Question: I'm working on a project which needs a paged 'scrollView', and each page with a 'tableView' inside. I'd like the 'tableView' to handle vertical scrolling while the 'scrollView' handles horizon scrolling.
A test project on github: <URL>
It works with iOS 6, but when it comes to iOS7, It works only when the 'viewController' is not pushed from a 'navigationController'.
'''
SCMainViewController.h
SCMainViewController.m
SCSubView1.h
SCSubView1.m
SCSubView2.h
SCSubView2.m
SCViewController.h
SCViewController.m
'''
'SCViewController' is VC which contains a paged 'scrollView' & add 'SCSubView1' and 'SCSubView2' to each page.
'SCMainViewController' is a test for 'navigationController' with a 'tableView', tap of a cell will push to 'SCViewController'.
One to set 'SCViewController' as window's 'rootViewController',
Another sets a 'navigationController' as window's 'rootViewController' while 'SCMainViewController' as 'navigationController''s 'rootViewController'.
Here is the unexpected behavior for my 'tableView' with 'navigationController':

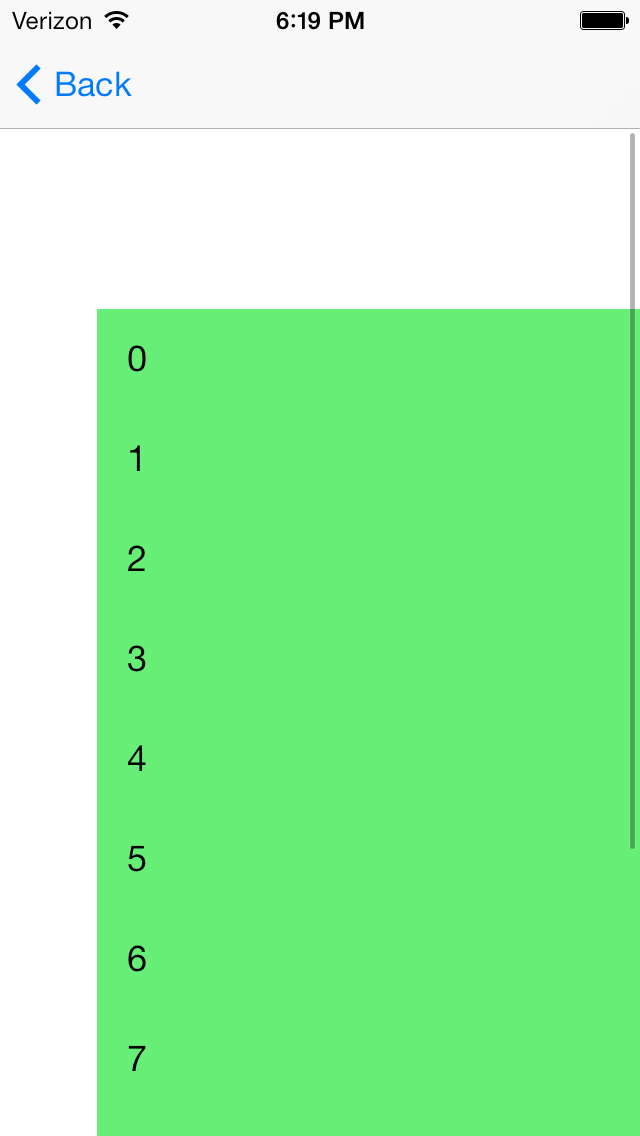
Answer: Figure out by add
'''
self.edgesForExtendedLayout = UIRectEdgeNone;
'''
to SCViewController
Apple docs:
<URL>
> Use edgesForExtendedLayout to specify which edges of a view should be extended, regardless of bar translucency. By default, the value of this property is UIRectEdgeAll.